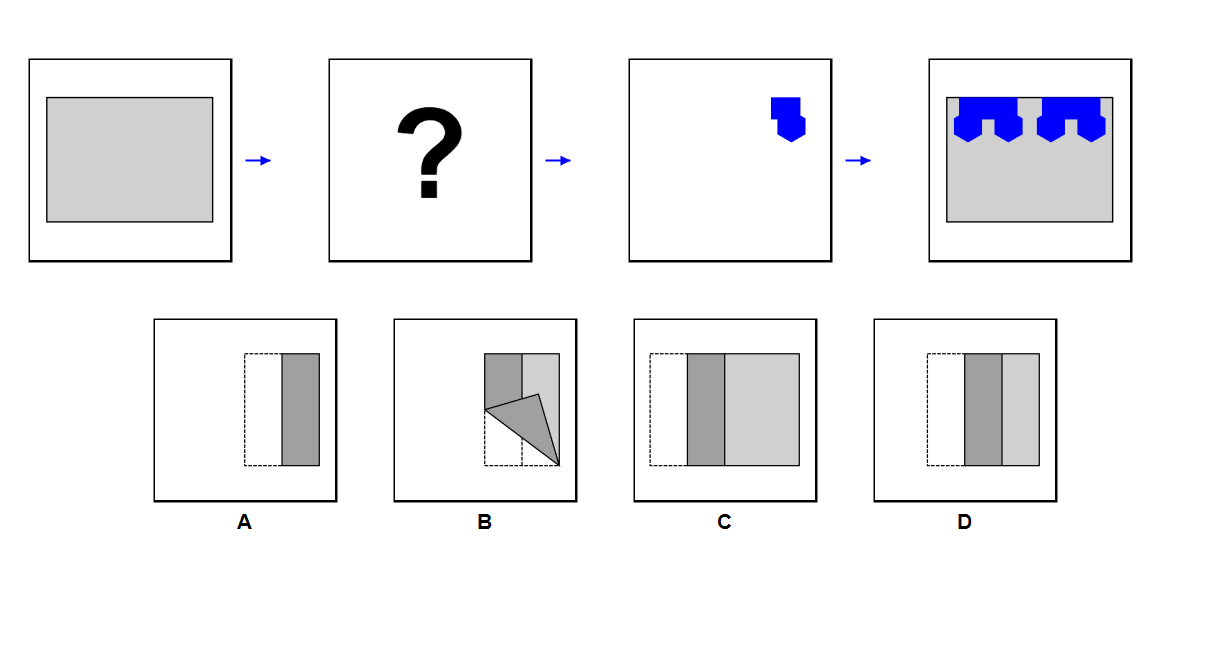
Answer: B